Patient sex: M
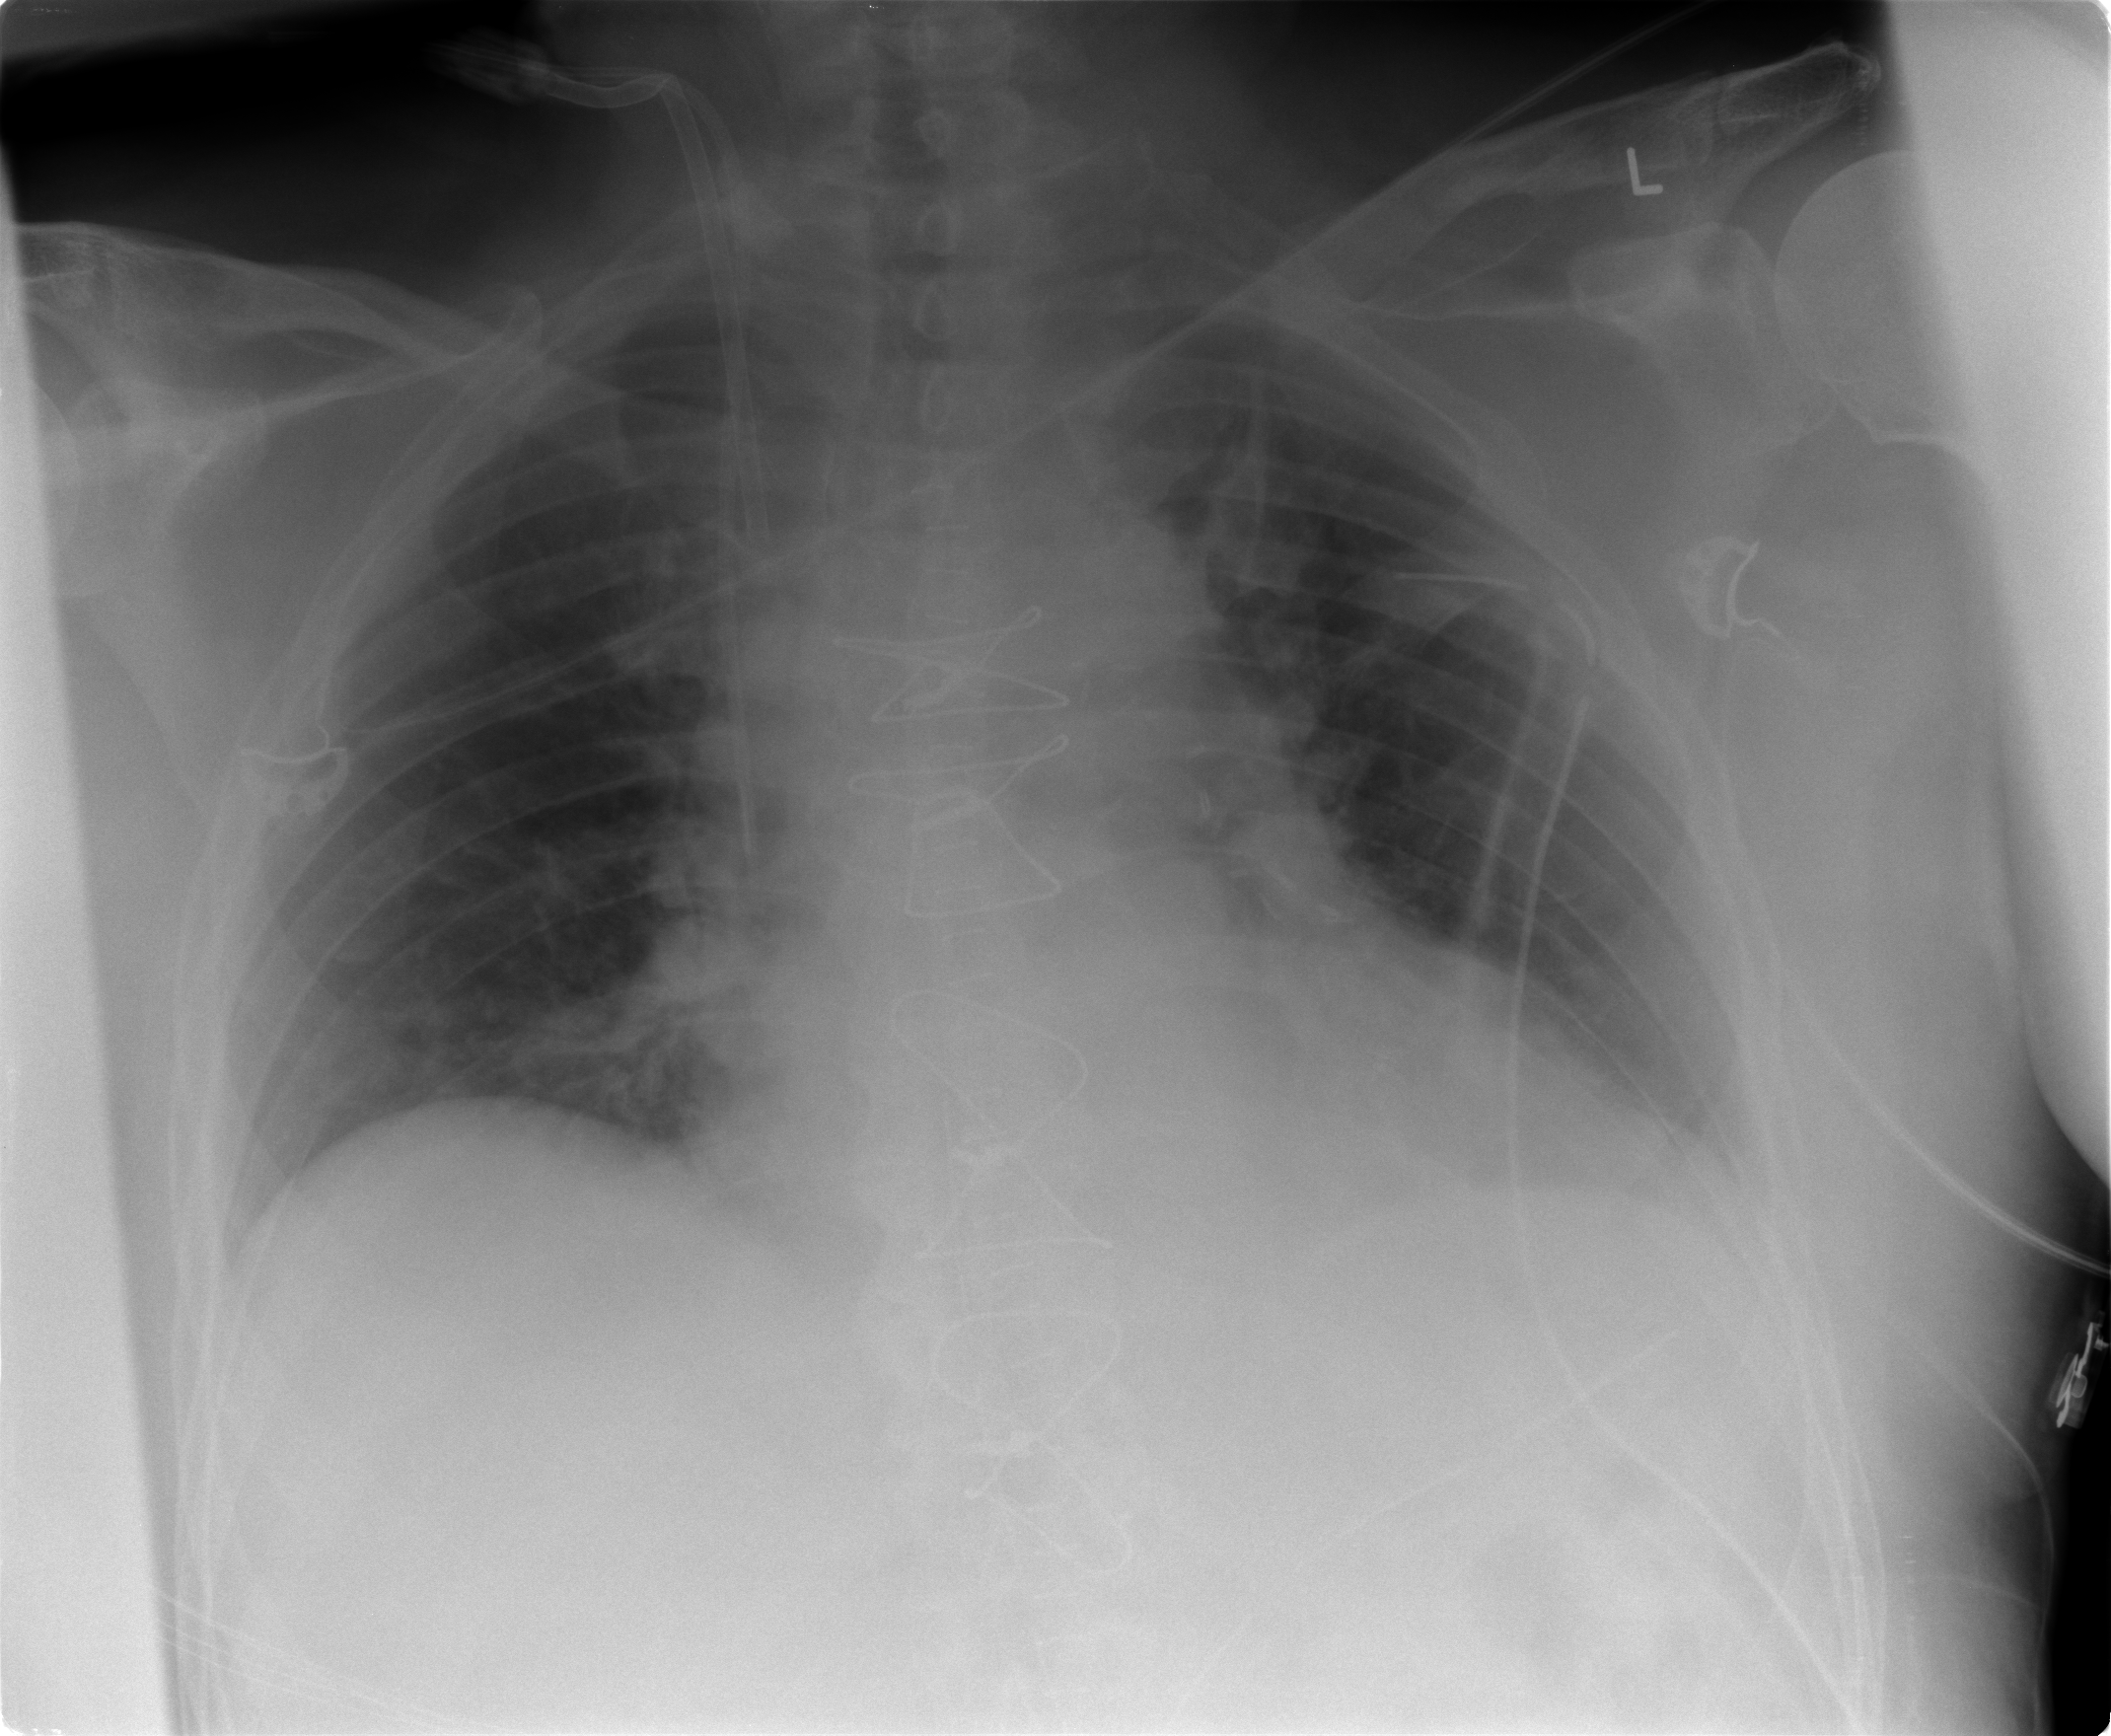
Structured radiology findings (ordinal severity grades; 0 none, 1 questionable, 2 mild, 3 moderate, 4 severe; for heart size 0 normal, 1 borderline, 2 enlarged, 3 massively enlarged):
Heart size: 1
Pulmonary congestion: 2
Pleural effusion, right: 0
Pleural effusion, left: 2
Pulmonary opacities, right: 0
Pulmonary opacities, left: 0
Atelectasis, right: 2
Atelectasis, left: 2